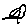
Label: bird